Question: I have a dataset of about 500 integer values in a csv file, with each value between 50-89. I am trying to create a histogram in R in which the bars that represent values 50-65 are bronze colored, 66-74 silver, and 75-89 gold. The script I have so far is the following:
'''
dat1 <- read.csv("test2.csv", header=F)$V1
hist(dat1, main="Distribution of Player Ratings", xlim = c(0,99), breaks=c(seq(40,99,5)))
'''
A sample of test2.csv is shown below (extremely simple)
'''
69,
68,
67,
65,
65,
62,
59,
59,
54,
'''
Right now my graph is:

What would I have to do in order to fulfill the color guidelines explained earlier?
I had posted this question earlier, but without any of my code or a reference to my dataset.
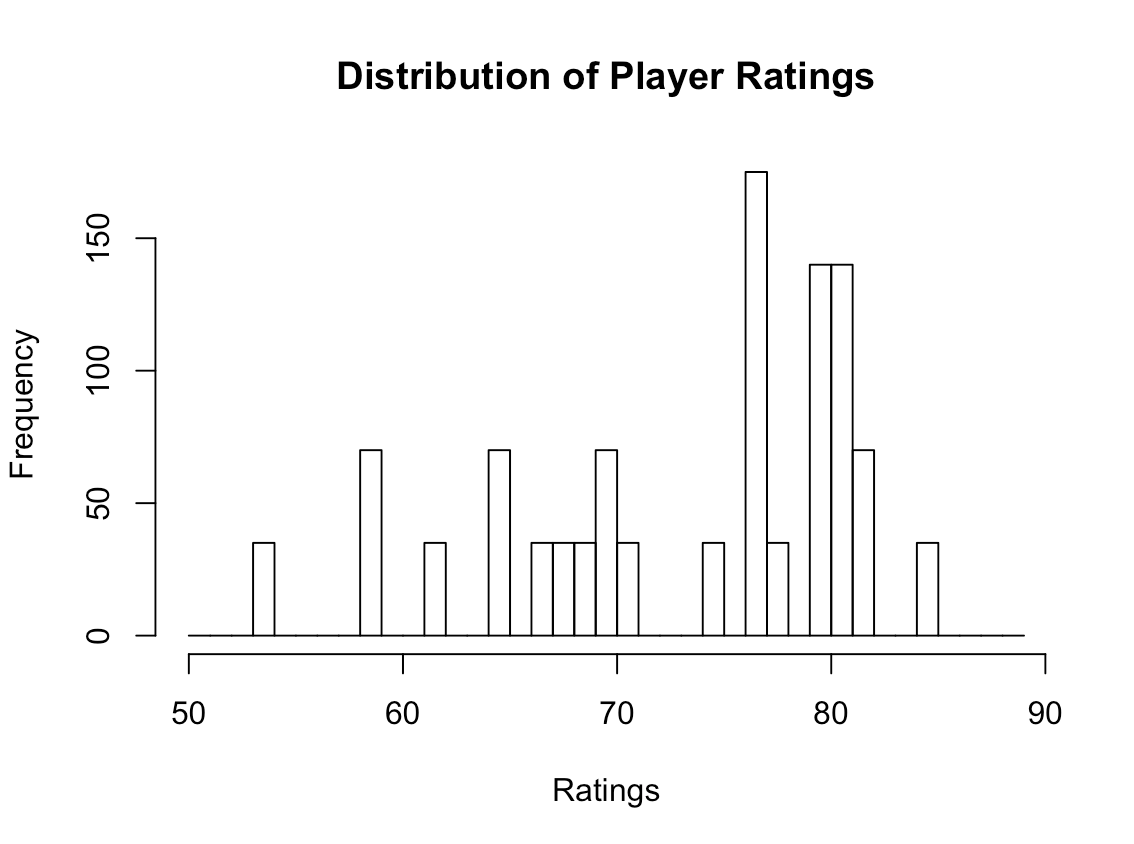
Answer: You need to add the 'col' arguments in the 'hist' method as follows:
'''
t<- c(69,68,67,65,65,62,59,59,54)
hist(t, main="Distribution of Player Ratings",xlim = c(0,99),
breaks=c(seq(40,99,5)), col = c("blue", "red", "gray", "green"))
'''
See the image I got after above execution:
<URL>
Now you can replace the colour values(either name or hexadecimal values like "#FFFF00") as per your requirements.